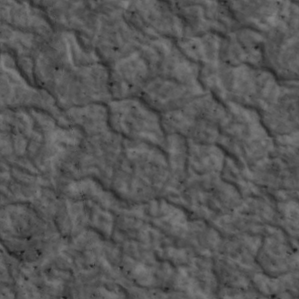
Label: non_frost